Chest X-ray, PA view. Patient: 44 years old, sex F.
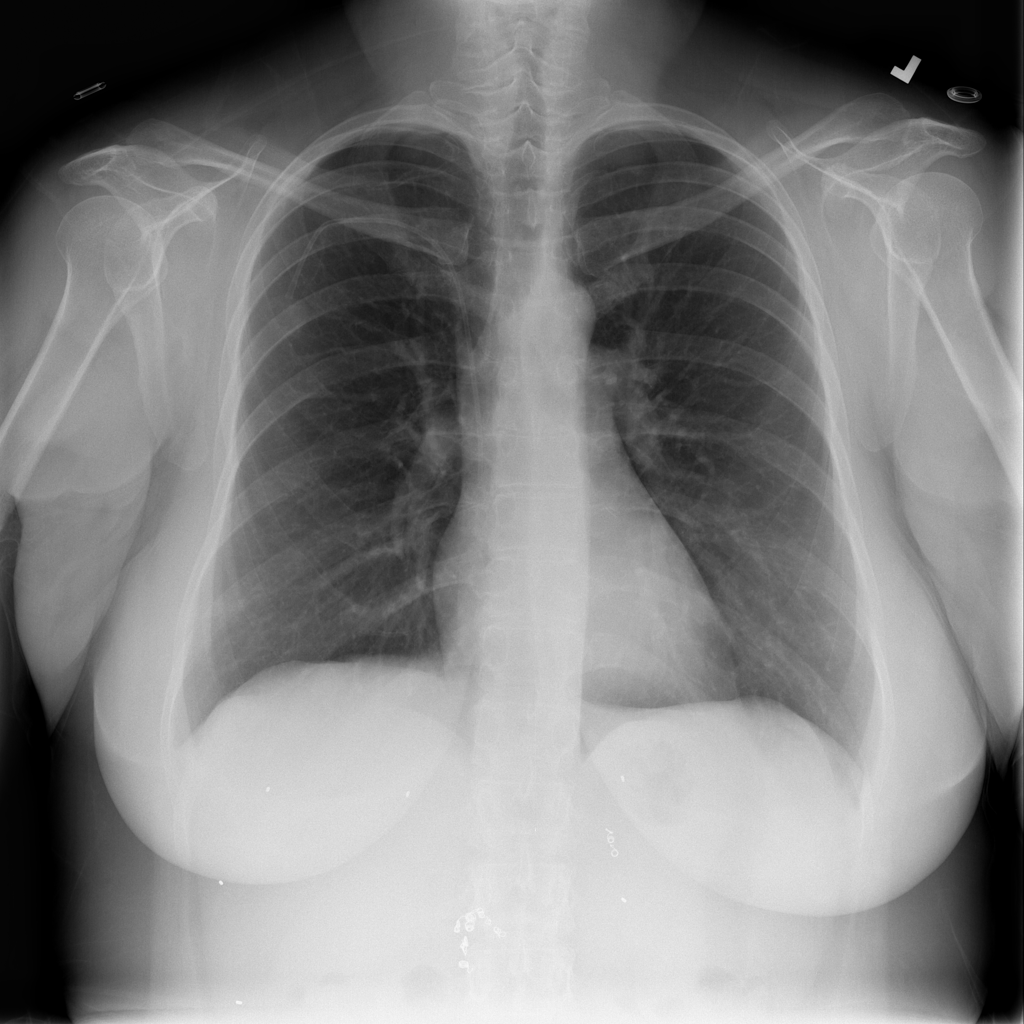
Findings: No Finding